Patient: sex F, age 67
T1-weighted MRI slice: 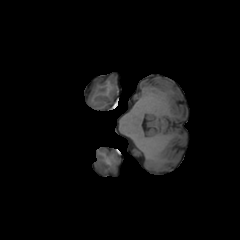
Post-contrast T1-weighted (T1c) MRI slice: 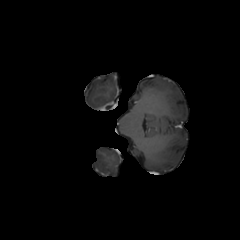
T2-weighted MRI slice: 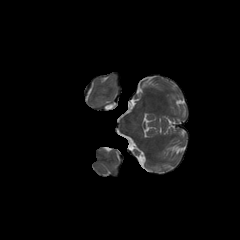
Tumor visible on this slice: no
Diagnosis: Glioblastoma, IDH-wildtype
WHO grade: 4